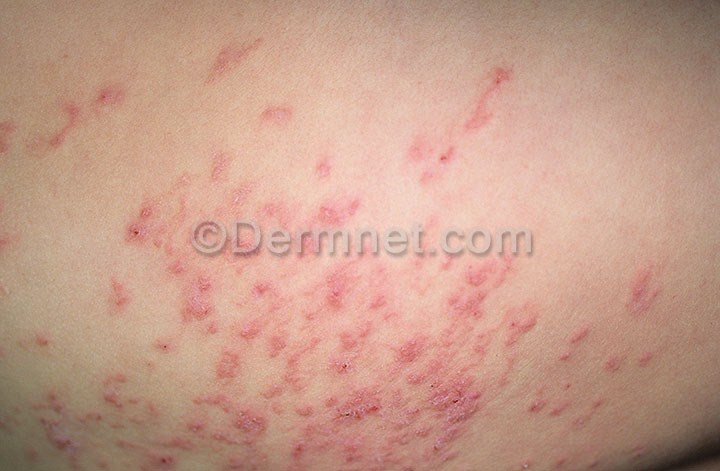
Disease: Tinea Ringworm Candidiasis and other Fungal Infections